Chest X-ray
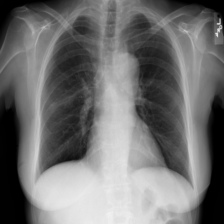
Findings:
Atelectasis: negative
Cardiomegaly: negative
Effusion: negative
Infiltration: negative
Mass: negative
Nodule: negative
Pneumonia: negative
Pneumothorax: negative
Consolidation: negative
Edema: negative
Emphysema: negative
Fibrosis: negative
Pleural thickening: negative
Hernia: negative